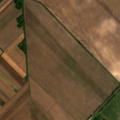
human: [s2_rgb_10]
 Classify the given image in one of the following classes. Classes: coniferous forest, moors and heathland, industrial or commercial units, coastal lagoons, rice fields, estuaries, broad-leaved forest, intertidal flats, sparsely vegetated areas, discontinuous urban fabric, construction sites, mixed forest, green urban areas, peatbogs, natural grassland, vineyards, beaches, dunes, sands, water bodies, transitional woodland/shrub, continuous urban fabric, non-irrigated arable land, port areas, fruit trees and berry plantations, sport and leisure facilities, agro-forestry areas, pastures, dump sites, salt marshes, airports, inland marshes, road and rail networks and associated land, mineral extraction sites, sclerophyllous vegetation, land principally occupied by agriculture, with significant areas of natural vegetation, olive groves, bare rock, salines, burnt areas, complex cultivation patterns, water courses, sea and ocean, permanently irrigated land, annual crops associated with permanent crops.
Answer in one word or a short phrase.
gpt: non-irrigated arable land